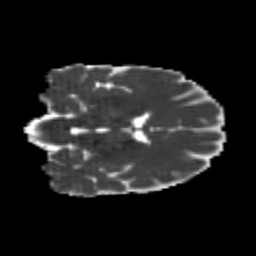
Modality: MD
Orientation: coronal
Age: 25
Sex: female
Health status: healthy
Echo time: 0.074 s